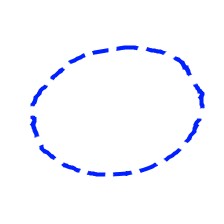
Shape: circle